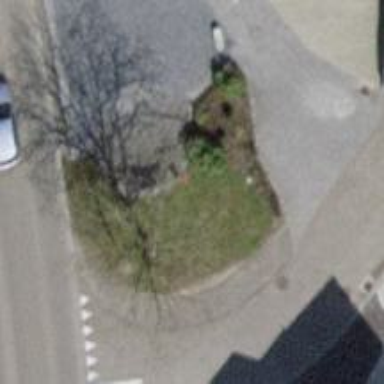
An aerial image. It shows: Black bench.